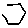
Label: hexagon